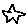
Label: star